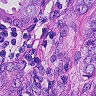
Metastatic tissue present: yes